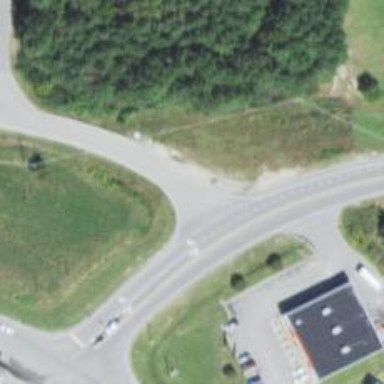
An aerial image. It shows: Road with stop sign.